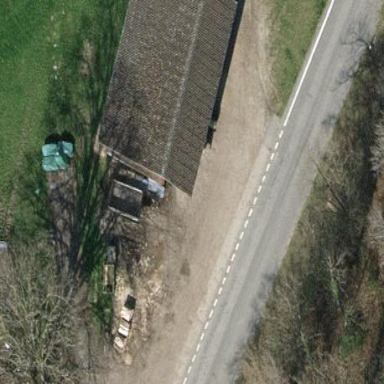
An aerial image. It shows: Farm building.